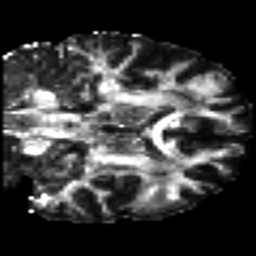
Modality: FA
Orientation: coronal
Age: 48
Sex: male
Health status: ill
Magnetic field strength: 3 T
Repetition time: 9 s
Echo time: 0.093 s